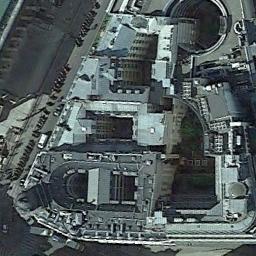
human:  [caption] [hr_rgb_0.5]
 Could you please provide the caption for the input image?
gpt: In a commercial district there are several tall buildings of different shapes and several roads with many cars .

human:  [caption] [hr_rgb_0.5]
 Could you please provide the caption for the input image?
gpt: A commercial area with some connected buildings is surrounded by some roads .

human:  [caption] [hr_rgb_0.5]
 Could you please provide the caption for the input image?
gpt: The commercial area is near the road with many cars .

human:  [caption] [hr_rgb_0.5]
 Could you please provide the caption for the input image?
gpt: The road is very narrow in the picture .

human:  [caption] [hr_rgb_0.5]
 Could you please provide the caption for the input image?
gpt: There are some light-blue buildings on a commercial area .